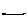
Label: line